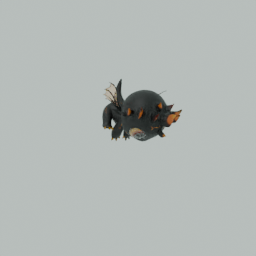
Label: animals